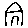
Label: house